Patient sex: F
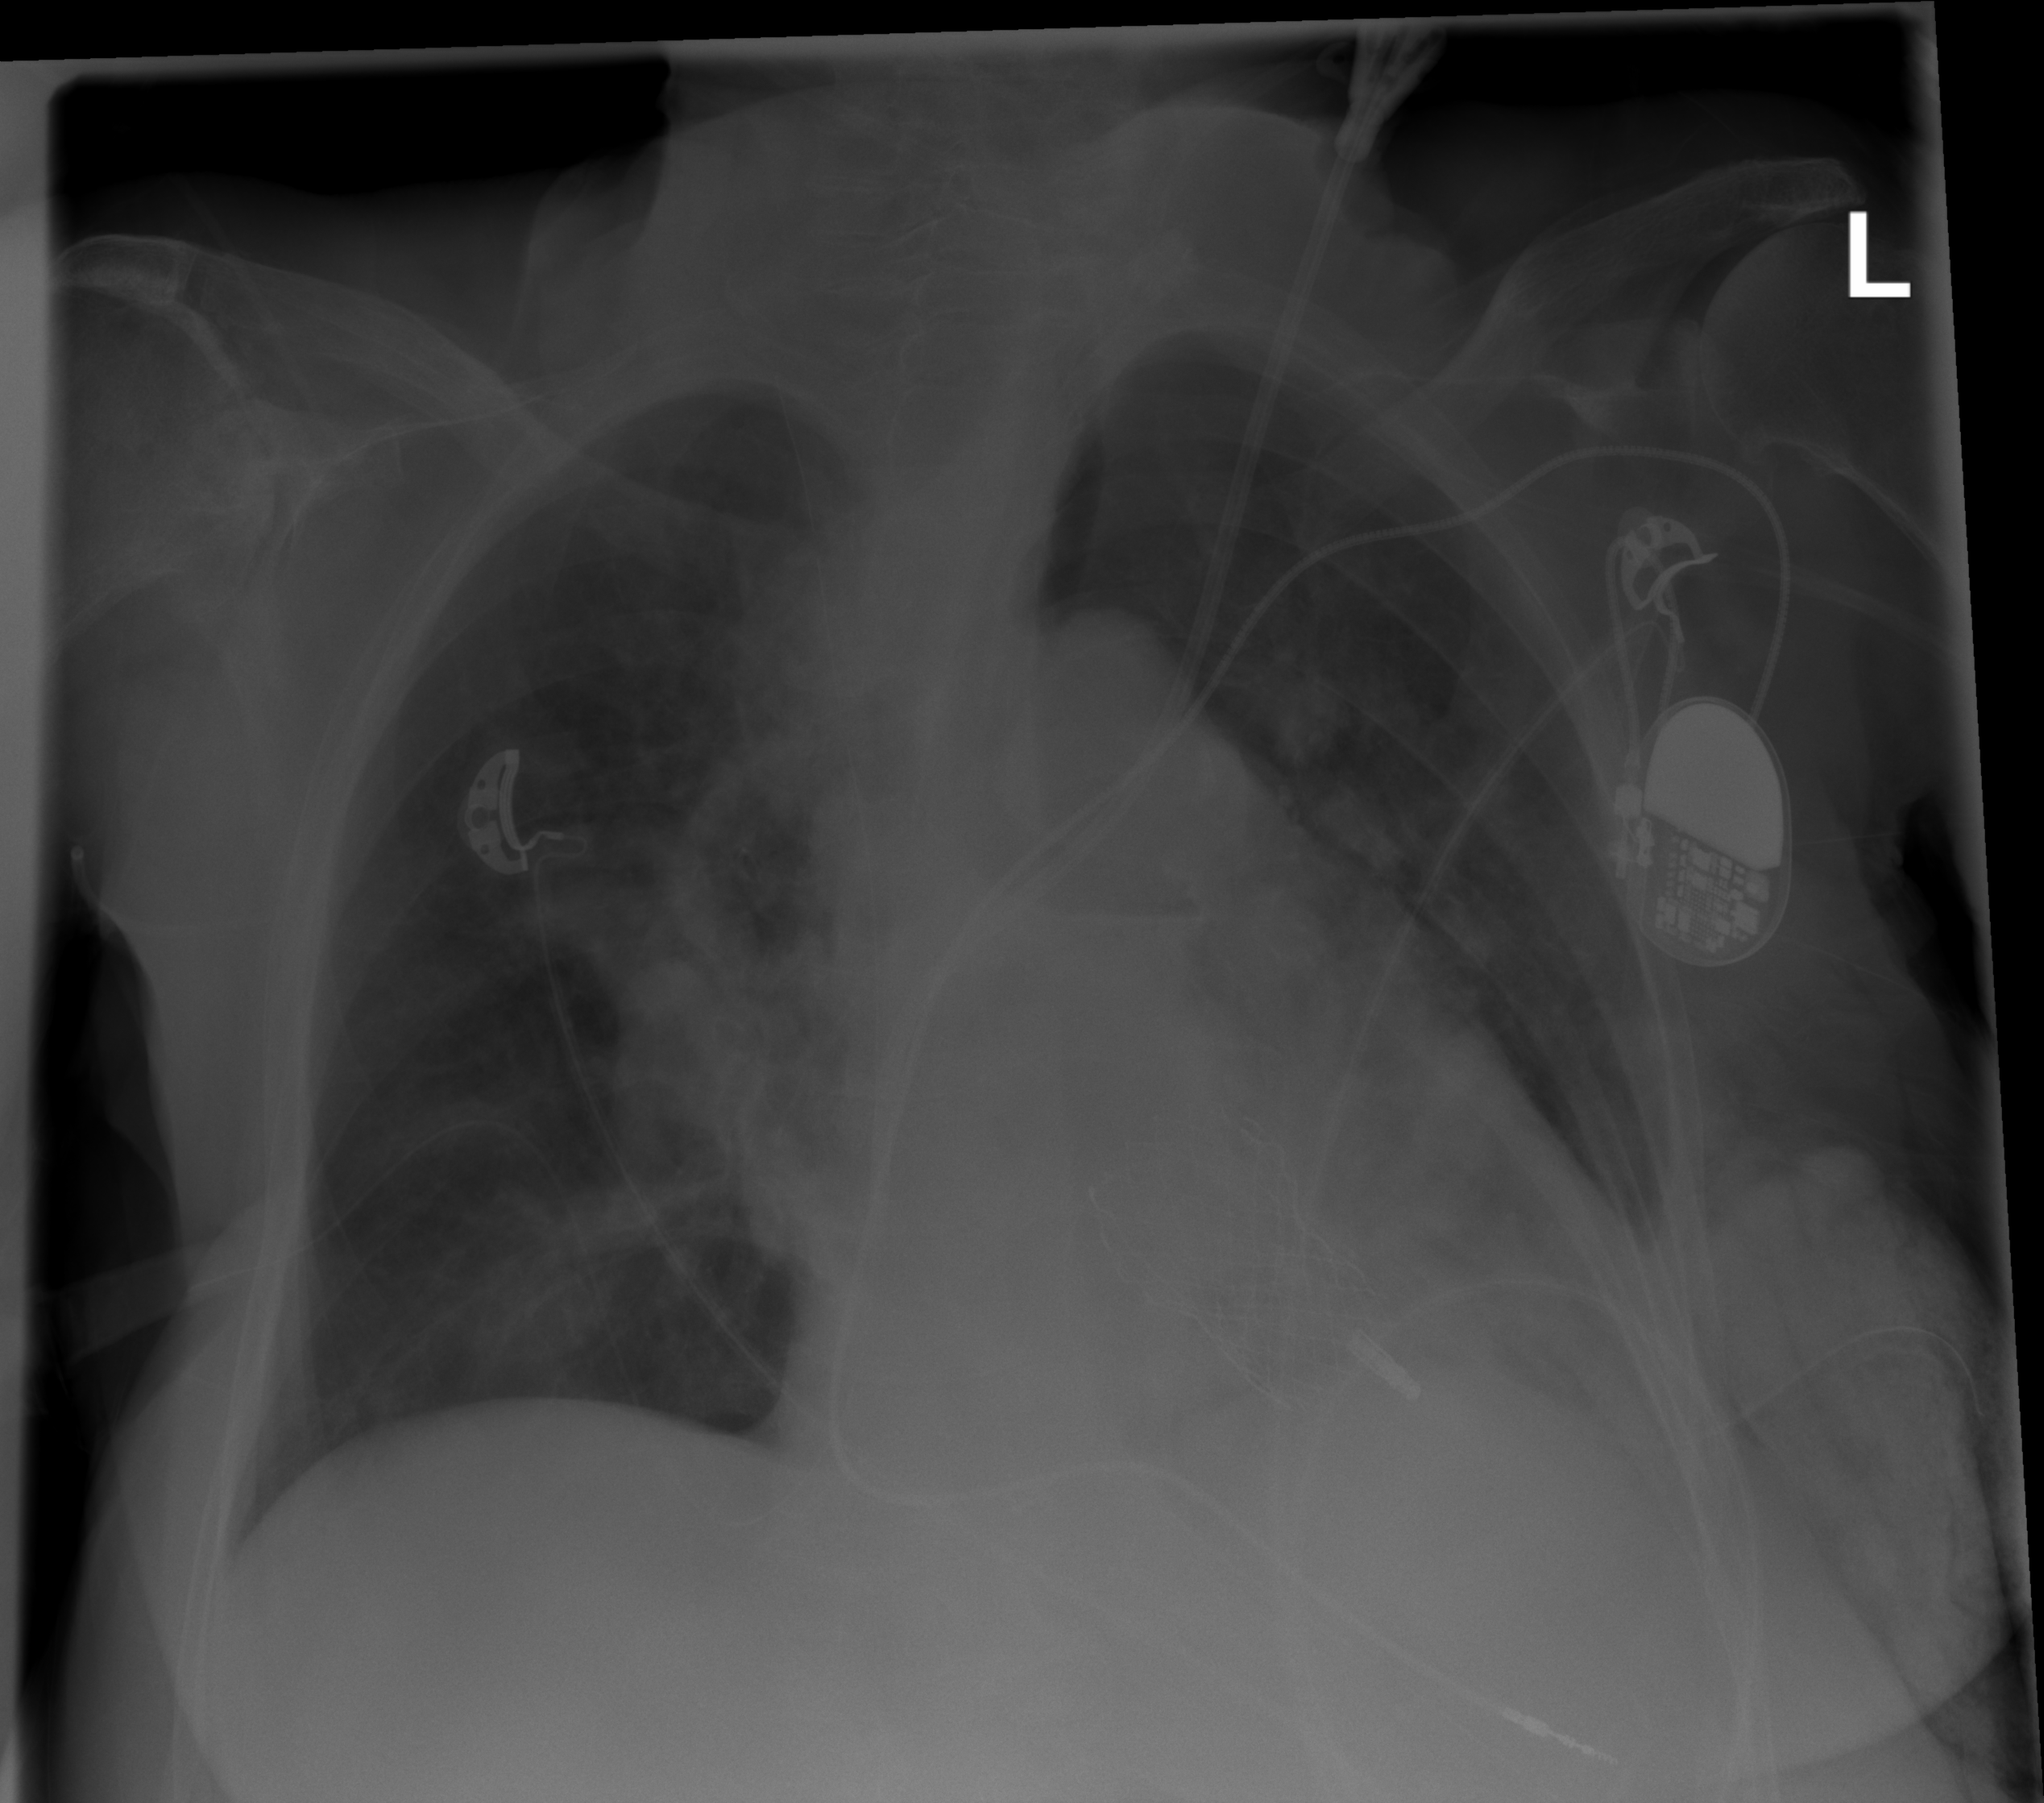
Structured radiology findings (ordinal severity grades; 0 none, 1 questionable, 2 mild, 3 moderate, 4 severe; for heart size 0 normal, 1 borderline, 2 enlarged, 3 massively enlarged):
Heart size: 2
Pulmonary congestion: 2
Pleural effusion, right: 2
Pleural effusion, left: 2
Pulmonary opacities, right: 2
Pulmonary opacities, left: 2
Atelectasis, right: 2
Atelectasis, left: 2